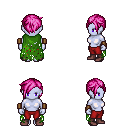
a pixel art fantasy rpg character, female body template, dark elf, purple skin, green tattered cape, red pants, pink pixie cut hairstyle, leather bracers, maroon shoes, four views (front, back, left, right), 2x2 character sprite sheet, small pixel art, hard edges, no anti-aliasing